Field crop: tomato
Growth stage: 1
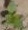
Species: solanum